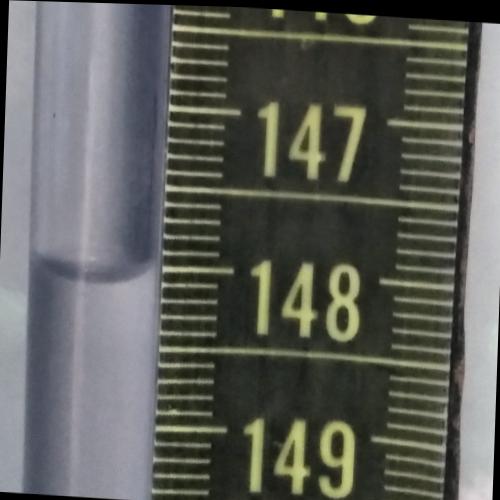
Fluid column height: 148.1 cm